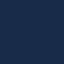
Land use / land cover class: SeaLake